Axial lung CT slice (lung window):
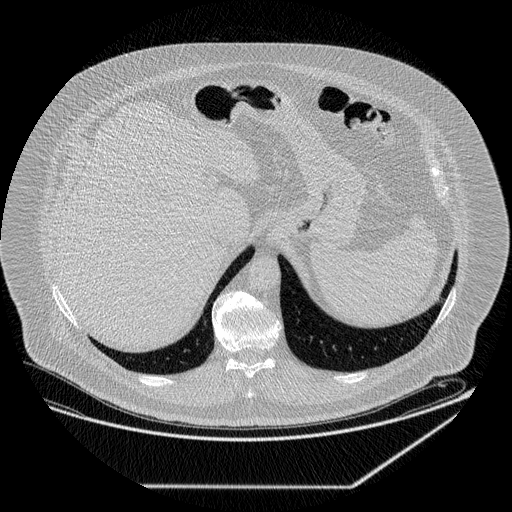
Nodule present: no